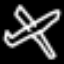
Label: airplane